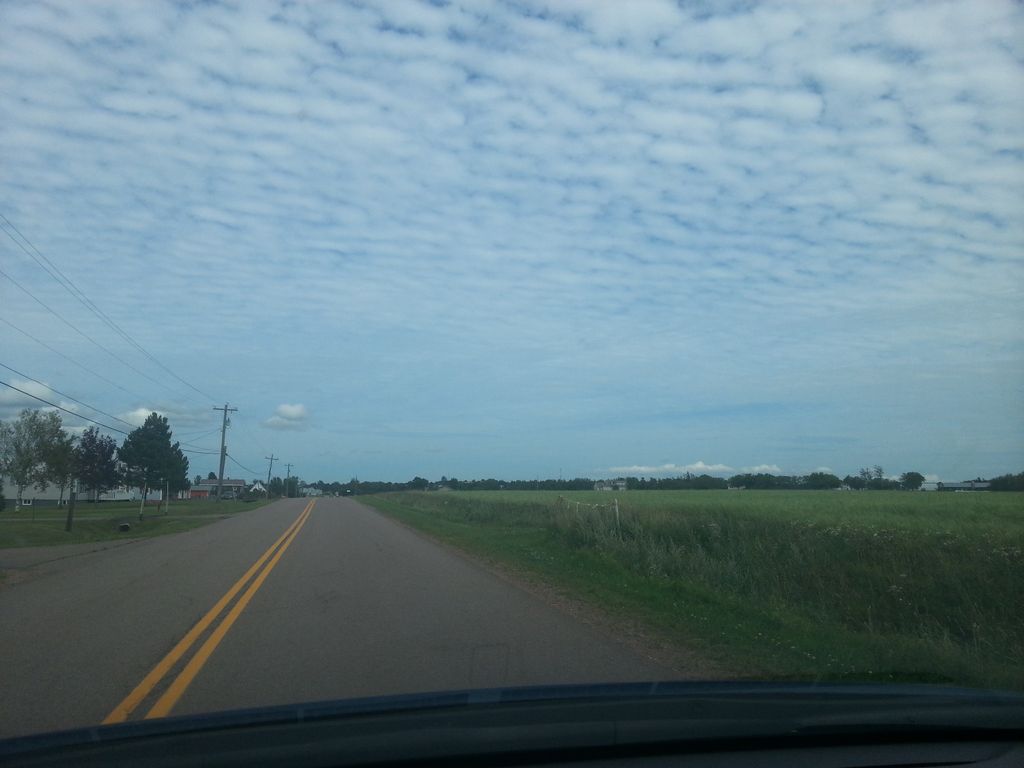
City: charlottetown